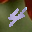
Label: 4